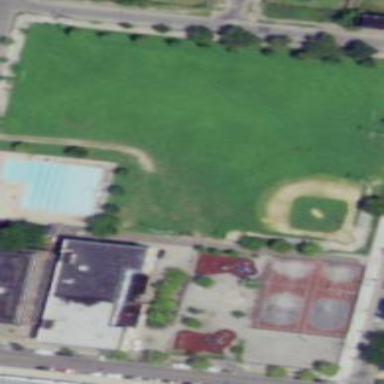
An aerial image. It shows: Baseball pitch for leisure land.